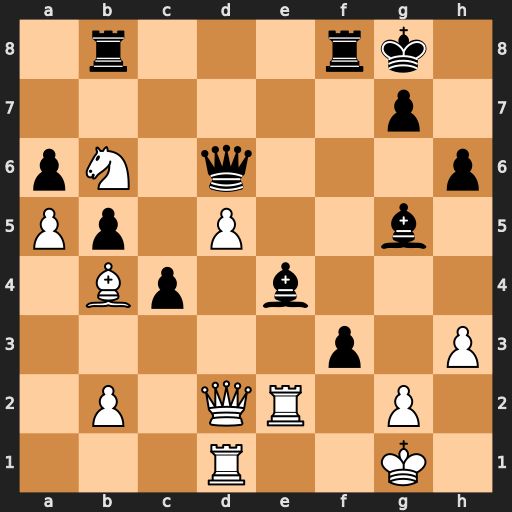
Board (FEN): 1r3rk1/6p1/pN1q3p/Pp1P2b1/1Bp1b3/5p1P/1P1QR1P1/3R2K1
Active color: w
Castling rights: -
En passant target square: -
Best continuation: Bxd6 fxe2 Qxe2